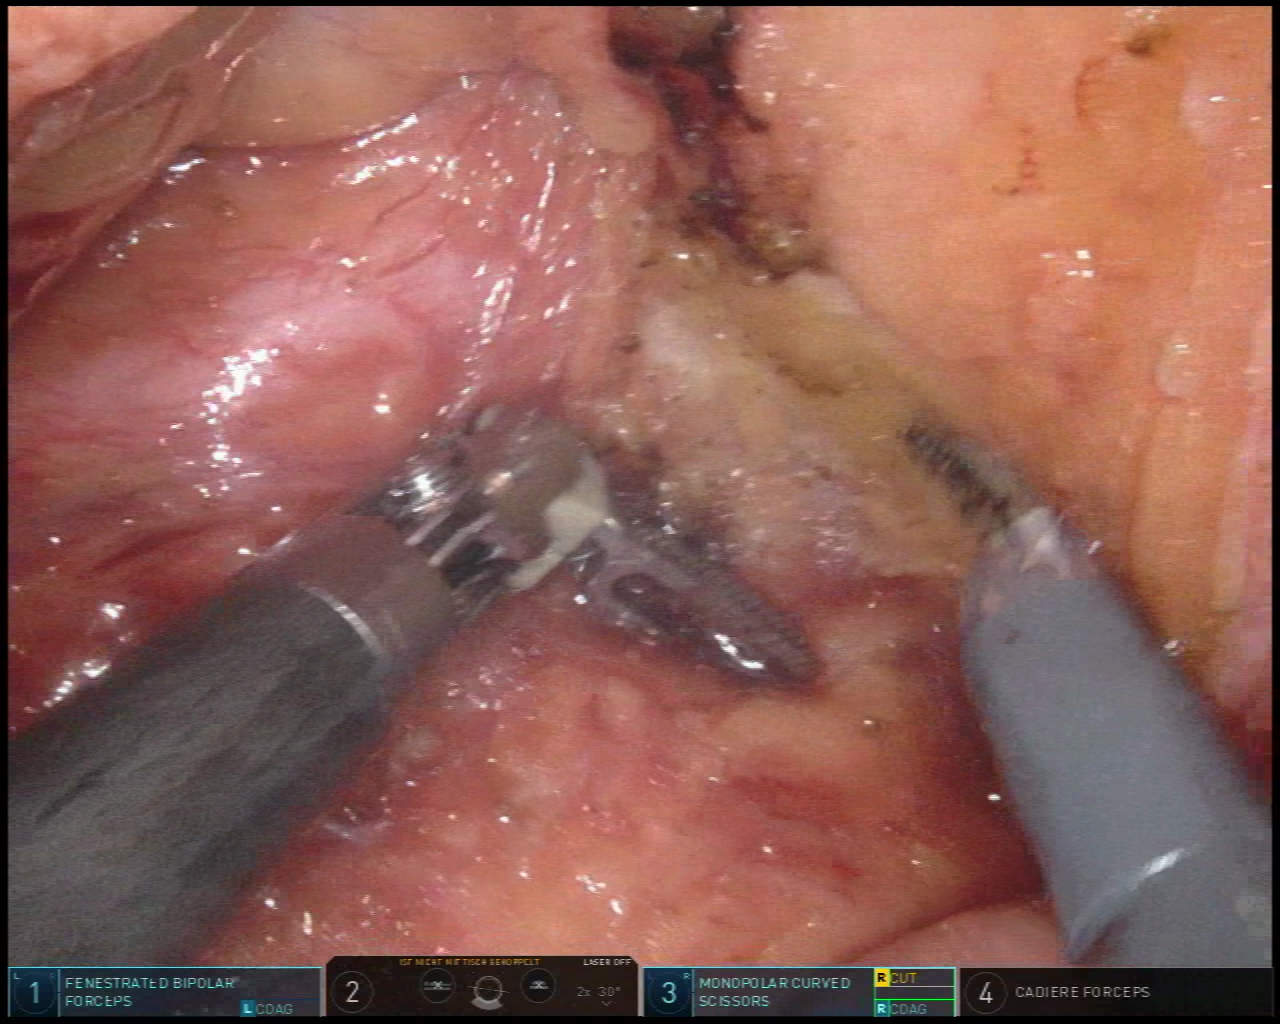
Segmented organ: ureter
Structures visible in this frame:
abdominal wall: no
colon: no
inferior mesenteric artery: no
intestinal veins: no
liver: no
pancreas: no
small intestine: yes
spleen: no
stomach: no
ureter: yes
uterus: no
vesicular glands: no